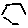
Label: hexagon